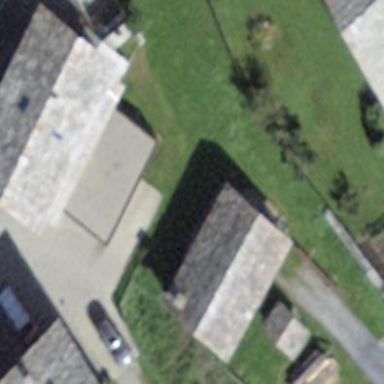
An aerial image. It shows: Detached building.